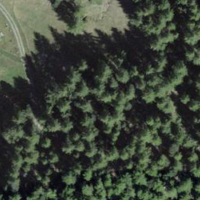
EUNIS habitat code: 43
Species observed at this site:
Arcyptera fusca
Vaccinium vitis-idaea